Question: I'm trying to use the Wordpress page.ly MultiEdit plugin here:
<URL>
I can't get it to work correctly. I get an error:
Bottom, Left, Bottom, Left region(s) are not declared in the template.
Here's a screenshot.

Here is the code for the template file I created:
'''
<?php
/*
Template Name: Home
MultiEdit: Right
*/
?>
<?php get_header(); ?>
<?php if (have_posts()) : while (have_posts()) : the_post(); ?>
<div class="content">
<?php the_content(); ?>
</div>
<div class="sidecontent">
<?php multieditDisplay('Right'); ?>
</div>
<?php endwhile; endif; ?>
<?php get_footer(); ?>
'''
Am I missing something?
Thanks.
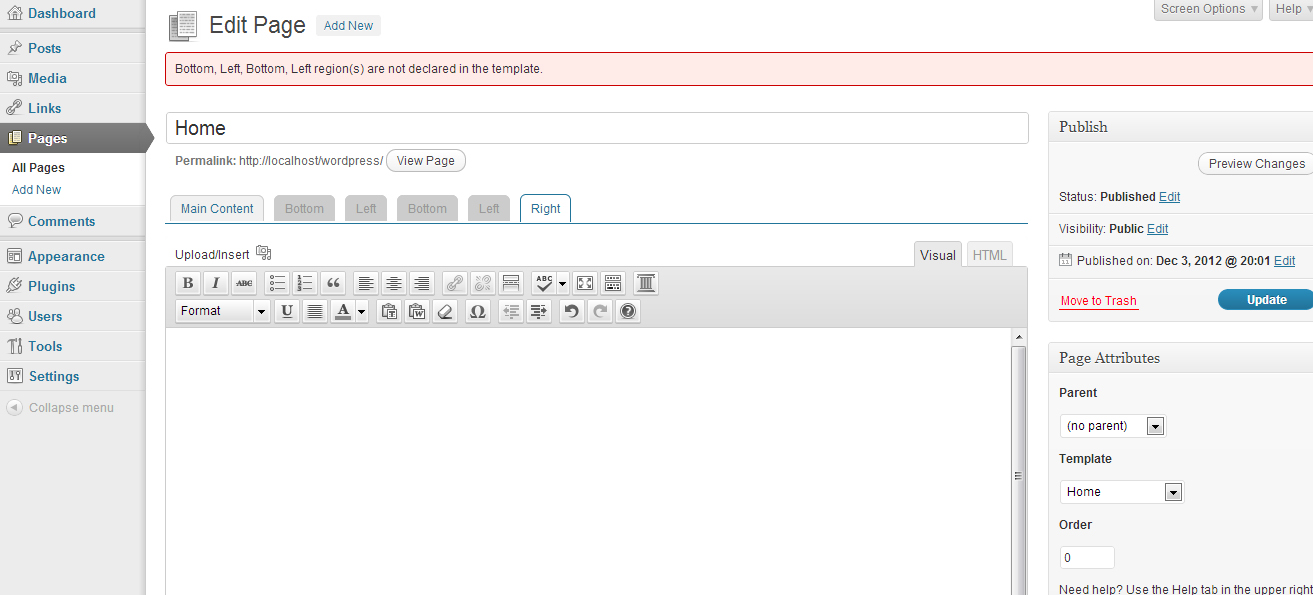
Answer: I guess I didn't look at your code close enough. You're not calling them twice in the code, you're just not calling them at all. You can still follow the instructions in my answer and it will work.
---
Couple things here. It looks like you're calling the same two content blocks twice in the same page template. You can't do that. Each one has to have its own unique name. If you're simply trying to get "bottom', "left", and "right" you need to change you're comment code at the top of the page template.
Use this:
'''
/*
Template Name: Home
MultiEdit: Bottom,Left,Right
*/
'''
Then place these where you want the content to be displayed in your page template:
'''
<?php multieditDisplay('Bottom'); ?>
<?php multieditDisplay('Left'); ?>
<?php multieditDisplay('Right'); ?>
'''
Before you do any of that though, click on the "Screen Options" tab in the top corner of the admin page for your home page editor. Then click on the "Custom Fields" option. Then scroll down until you see the "Custom Fields" area and expand it. Then click on the "Show/Hide Multiedit Fields" so that you can see the ones you currently have in there. You need to delete each one of them to clear them from your editor. Follow these instructions and it will work, its an amazing plugin that I've used many times with great success. Once you fix it, please accept my answer. Let me know if you have any other issues with it.
Also, you don't need to use the call inside of a loop, just drop in the one of the three calls where you need it to be in the template. In fact, I'd recommend not using it inside of a loop.